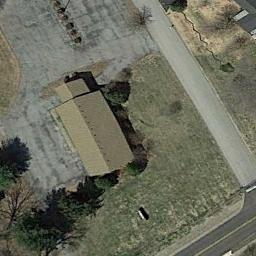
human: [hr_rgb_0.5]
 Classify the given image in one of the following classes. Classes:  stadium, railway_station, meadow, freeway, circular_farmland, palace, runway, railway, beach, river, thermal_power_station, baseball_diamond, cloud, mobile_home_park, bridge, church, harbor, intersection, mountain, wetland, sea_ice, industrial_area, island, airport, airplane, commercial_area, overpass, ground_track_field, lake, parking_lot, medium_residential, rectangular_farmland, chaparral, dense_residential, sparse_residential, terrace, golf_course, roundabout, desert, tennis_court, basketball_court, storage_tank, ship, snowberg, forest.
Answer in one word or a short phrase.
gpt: sparse_residential